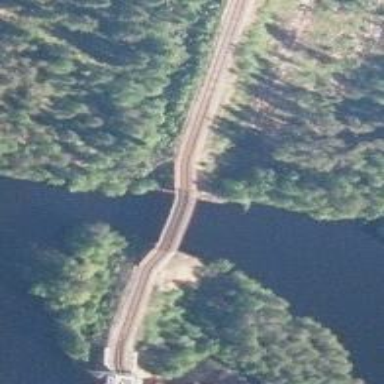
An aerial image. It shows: Bridge carrying B1 class rail track.